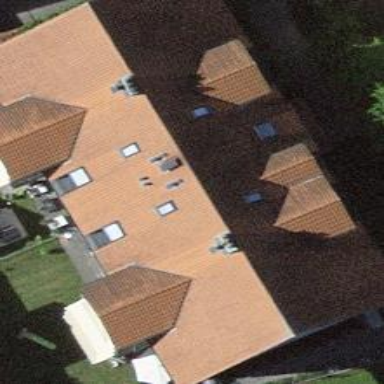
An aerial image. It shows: Gabled roof adorns the apartments building.